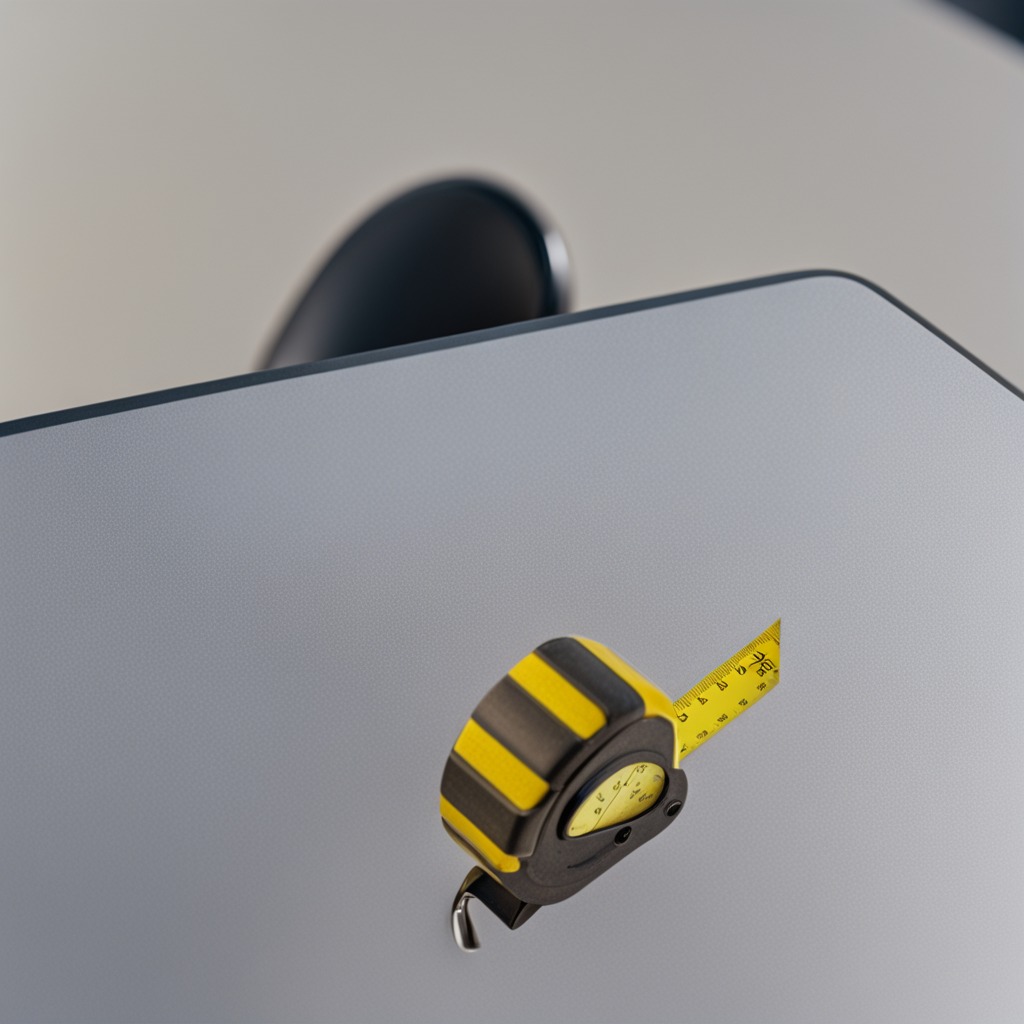
A measuring tape is lying on the table.